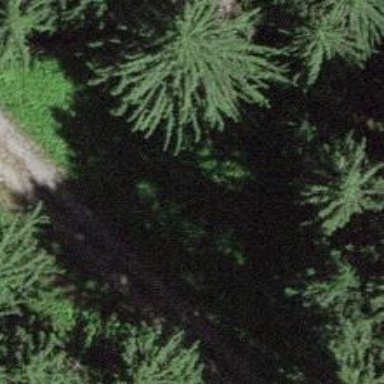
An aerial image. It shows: Unpaved track road.